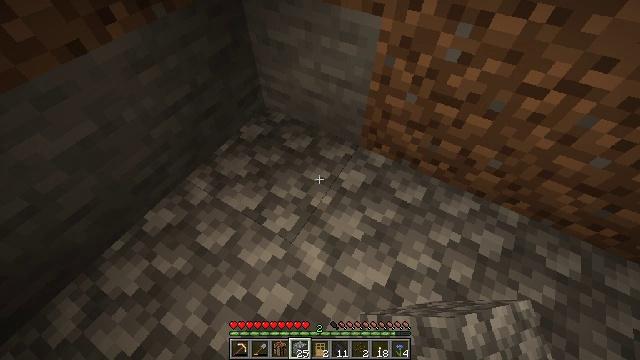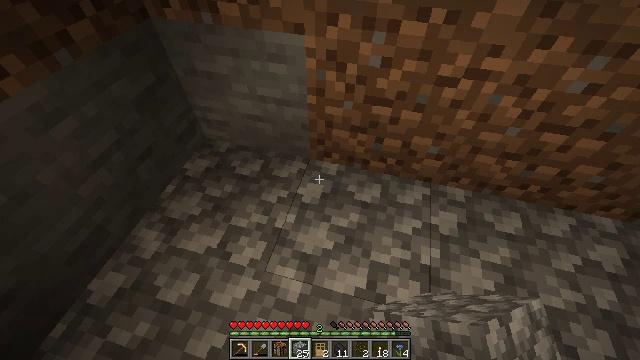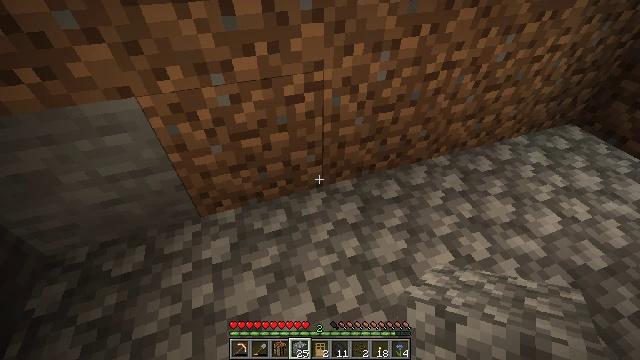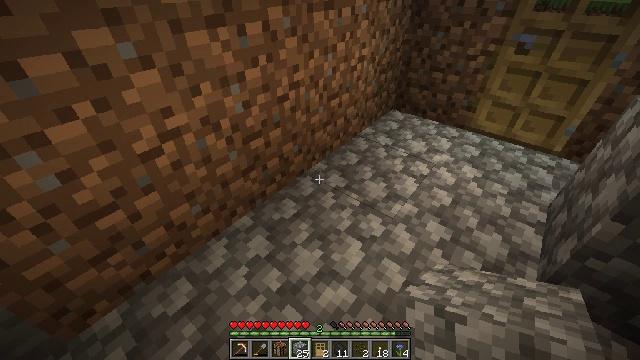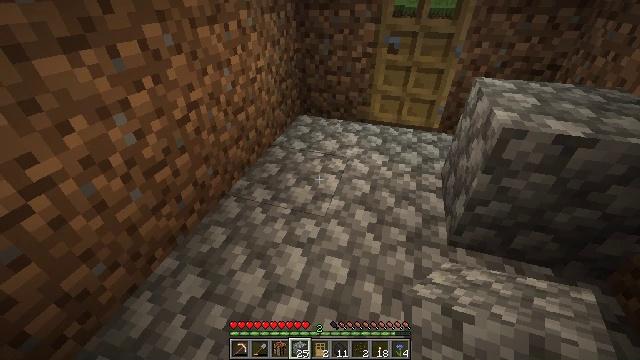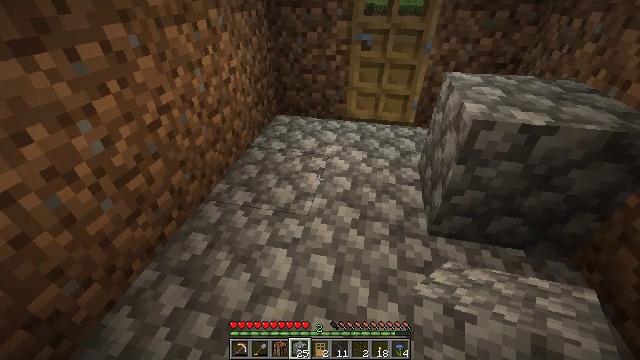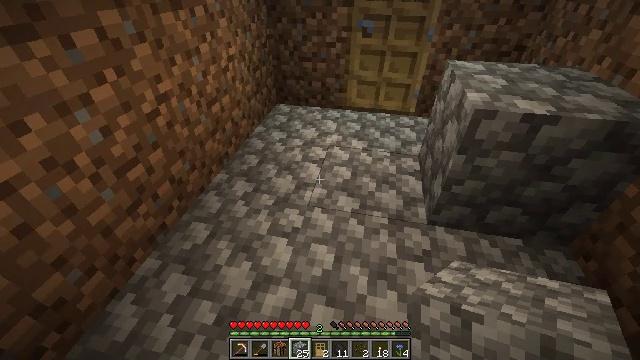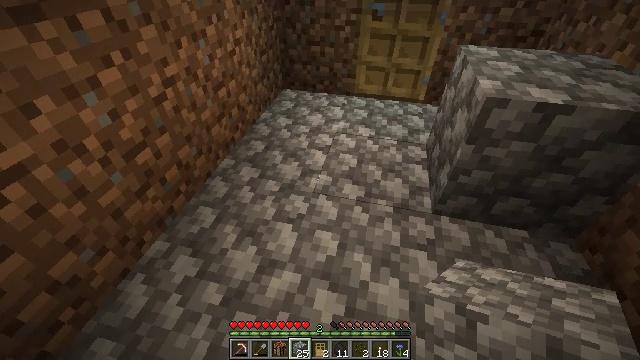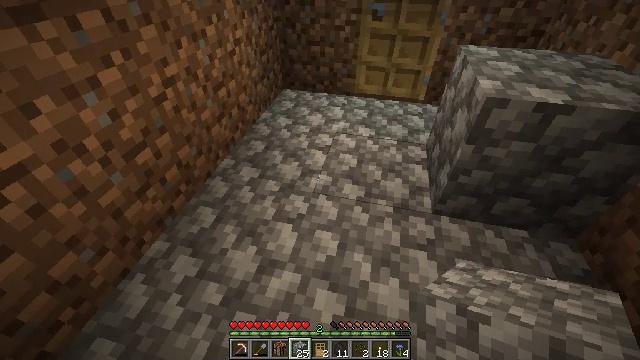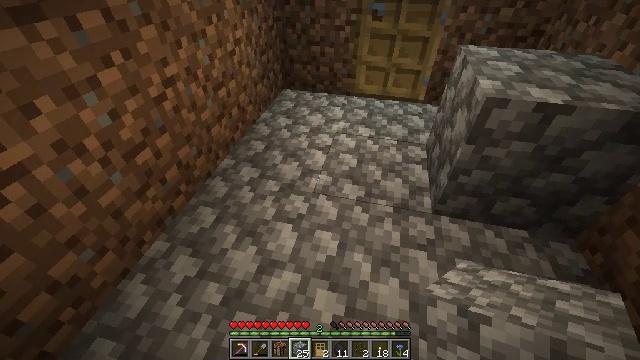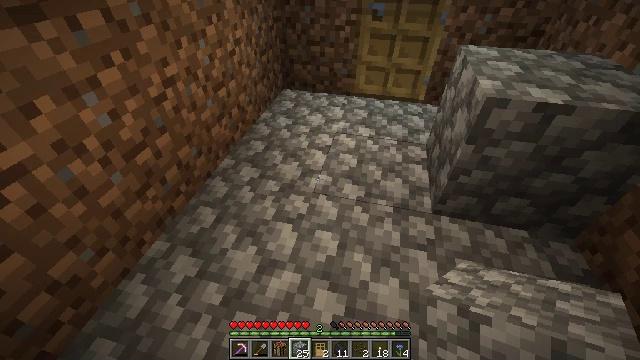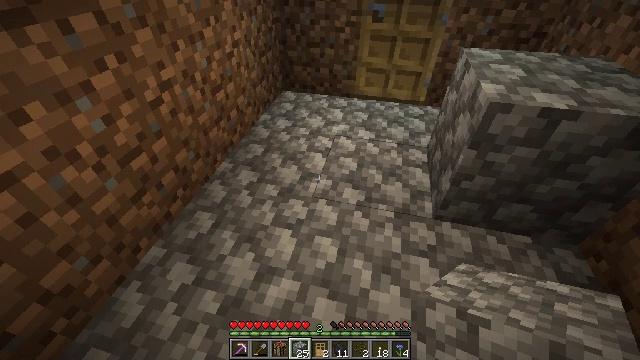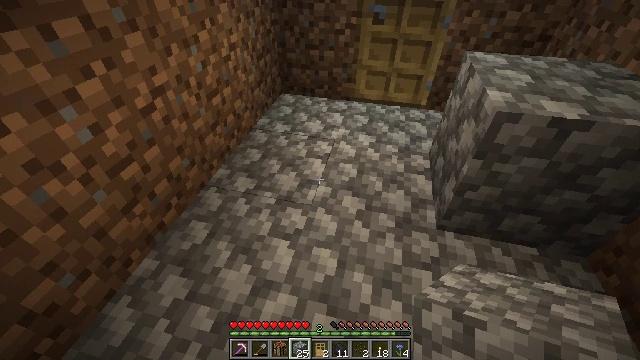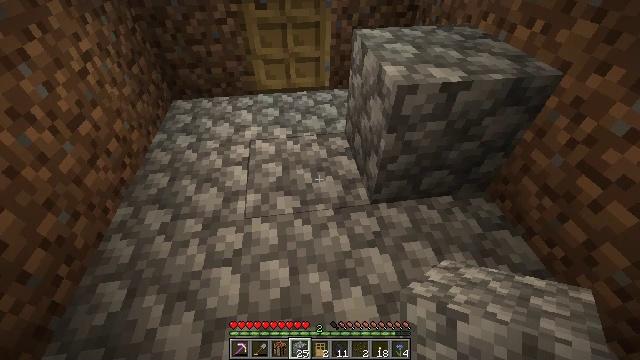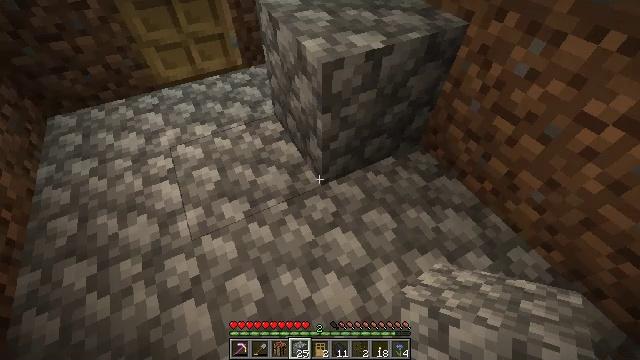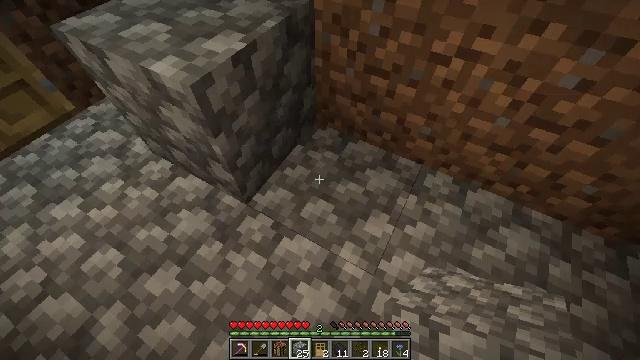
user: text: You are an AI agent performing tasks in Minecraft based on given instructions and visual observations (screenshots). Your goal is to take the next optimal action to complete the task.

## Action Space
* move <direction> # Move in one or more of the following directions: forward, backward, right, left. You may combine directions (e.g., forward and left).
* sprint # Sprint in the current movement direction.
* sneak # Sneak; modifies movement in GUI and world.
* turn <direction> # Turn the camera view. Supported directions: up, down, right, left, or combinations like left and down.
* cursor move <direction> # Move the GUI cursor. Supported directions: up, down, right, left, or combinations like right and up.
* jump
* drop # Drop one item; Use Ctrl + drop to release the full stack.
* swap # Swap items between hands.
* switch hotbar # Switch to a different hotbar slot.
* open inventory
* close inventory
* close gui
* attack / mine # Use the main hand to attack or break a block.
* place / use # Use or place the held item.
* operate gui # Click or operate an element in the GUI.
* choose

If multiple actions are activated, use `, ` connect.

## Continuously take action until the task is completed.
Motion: motion action
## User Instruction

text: Mine cobblestone to craft tools and furnaces.
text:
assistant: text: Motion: turn right and up
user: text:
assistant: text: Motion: turn right and up
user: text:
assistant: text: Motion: turn right and up
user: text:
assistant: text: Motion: turn right and up
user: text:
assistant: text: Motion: turn right
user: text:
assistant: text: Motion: turn down
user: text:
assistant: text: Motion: turn left and down
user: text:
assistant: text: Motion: no_op
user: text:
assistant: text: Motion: no_op
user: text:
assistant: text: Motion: no_op
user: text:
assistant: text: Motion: move forward
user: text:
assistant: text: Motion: move forward
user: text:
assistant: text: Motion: move forward, turn right and down
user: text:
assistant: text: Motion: move forward, turn right and down
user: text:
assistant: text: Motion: move forward, turn right and down
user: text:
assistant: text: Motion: turn right and up
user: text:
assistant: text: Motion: no_op
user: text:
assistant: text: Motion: no_op
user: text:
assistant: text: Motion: no_op
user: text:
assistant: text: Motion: no_op
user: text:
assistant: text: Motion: turn left
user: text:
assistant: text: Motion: turn left and up
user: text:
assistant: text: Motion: turn left and up
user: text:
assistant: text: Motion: turn left and up
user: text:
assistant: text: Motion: attack / mine
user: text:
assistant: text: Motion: attack / mine
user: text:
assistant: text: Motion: attack / mine
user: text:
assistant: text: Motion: attack / mine
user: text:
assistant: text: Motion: attack / mine
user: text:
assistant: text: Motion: attack / mine